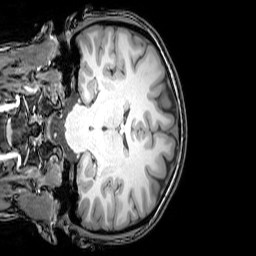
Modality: T1w
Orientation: coronal
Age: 23
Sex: female
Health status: healthy
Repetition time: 0.081 s
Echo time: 0.037 s